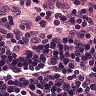
Metastatic tissue present: no